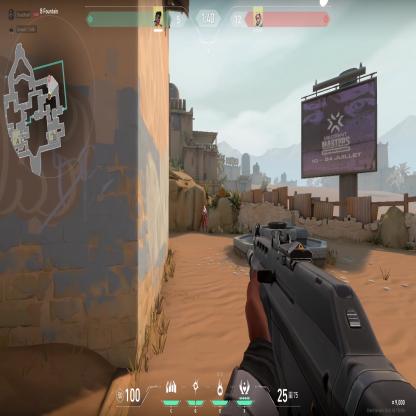
Label: enemy